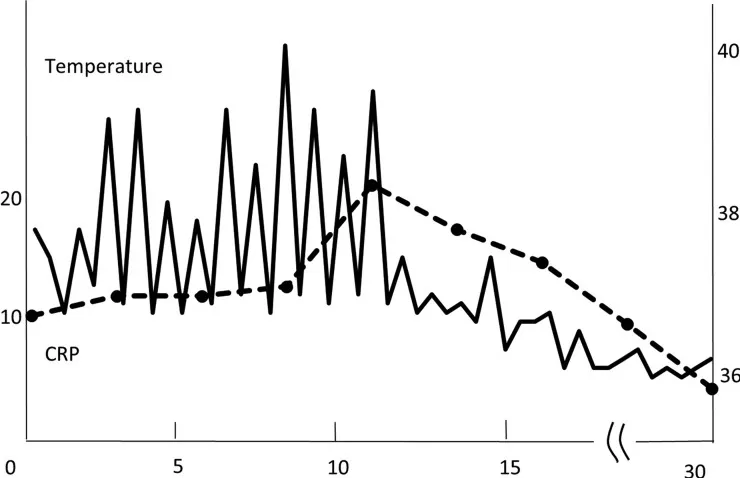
Clinical course of the patient's admission. The dotted line indicates his body temperature. The solid line indicates the CRP levels. CMZ, cefmetazole; CRP, C-reactive protein; EB, ethambutol; INH, isoniazid; PZA, pyrazinamide; RFP, rifampicin.
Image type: pathology (fish)